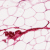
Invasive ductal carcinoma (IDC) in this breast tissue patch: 0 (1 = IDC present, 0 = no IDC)